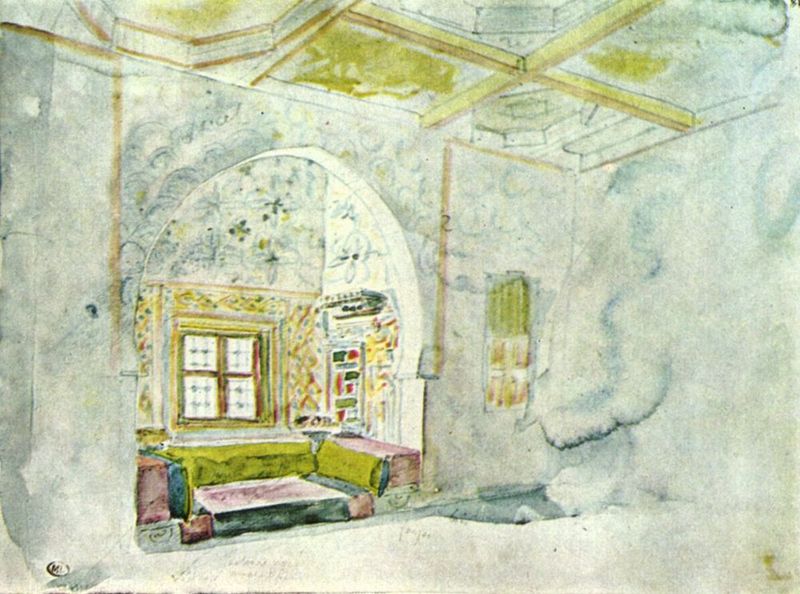
Titel: Nischenraum im Palast des Sultan von Meknes
Künstler: Eugène Delacroix
Standort: Paris
Institution: Musée du Louvre
Schlagwörter: blau, wasser, weiß, aquarell, gelb, grün, ocker, sitzen, bunt, fenster, frankreich, glas, hell, licht, raum, schmuck, skizze, tisch, türkis, zeichnung, zimmer, rot, beige, muster, ornament, teppich, regal, wand, blass, rahmen, bild, innenraum, spiegel, gitter, boden, gold, interieur, decke, innen, rosa, hellblau, bilder, bücher, sofa, ecke, liegen, sitz, sitze, bogen, studie, farben, modern, giebel, sprossenfenster, lila, violett, linien, bank, beleuchtung, auquarell, kuppel, romantik, vorsprung, arch, blue, cushion, kissen, pillow, pillows, red, white, window, green, interior, painting, polster, room, seat, wall, yellow, detail, dekor, floral, ornamente, wandgemälde, bed, bedroom, bett, flowers, mirror, pink, schlafzimmer, spiegeln, balken, floor, wallpaper, couch, divan, wände, erker, nische, tusche, wasserfarben, diwan, fensterkreuz, fensterrahmen, orient, orientalisch, sitzecke, asien, wolkig, bleistift, macke, kacheln, entwurf, bücherregal, wood, spitzbogen, stone, fensterbank, fließend, roof, leicht, kassettendecke, fresko, niesche, light, freundlich, drawing, farbverlauf, decoration, frame, indien, monochrome, sketch, glass, matisse, shelf, still life, fensternische, sunny, dachbalken, sitzplatz, gebälk, delacroix, tuschzeichnung, design, square, walls, alkoven, spiegelt, ceiling, watercolor, watercolour, tafeldecke, wandbemalung, maurisch, rose, home, pinselzeichnung, wash, paint, arabic, blurred, spiegeldecke, oriental, bar, frieze, beams, tiles, niche, tile, fensterniesche, separee, buzenscheiben, gitterkreuz, haremsfenster, onnenraum, rückbank, sfoa, stucco, blaue wand, cushions, teal, panes, nook, windowseat, cozy, sketvh, cushio, chshion, painitn